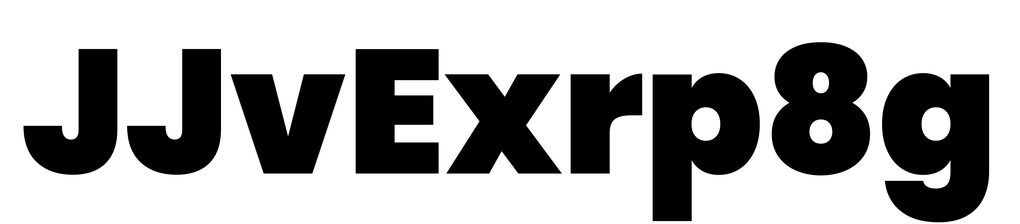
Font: Poppins-Black